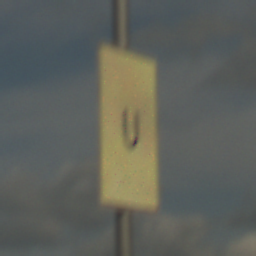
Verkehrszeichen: AnkuendigungOderFortsetzungUmleitungOhnePfeilsymbol
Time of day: Midday
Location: Outdoor (RoadRail)
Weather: PartlyCloudy
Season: NotSpecified
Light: Natural